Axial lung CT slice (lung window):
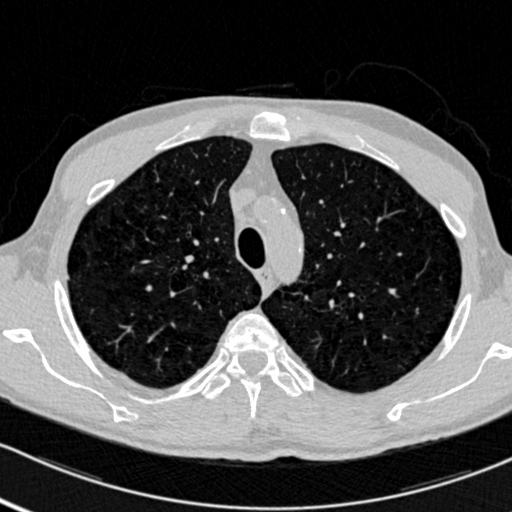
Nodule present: no